Question: In my application I'm using <URL> to display information dynamically to the user. Achieving this is fine and works great.
However in my application i have these tables within <URL>.
The application now needs column filtering to enable data drill down which i have used <URL>.
<URL>
Any help would be great :)
'''
$('#tblQuotes').dataTable({
"bJQueryUI": true,
"aLengthMenu": [[10, 25, 50, 75, 100, 250, 500], [10, 25, 50, 75, 100, 250, 500]],
"bProcessing": true,
"bServerSide": true,
"sAjaxSource": '@Url.Content("~/Home/GetQuote")',
"sPaginationType": "full_numbers",
"sScrollY": 200,
"sScrollX": "100%",
"sScrollXInner": "110%",
"bScrollCollapse": true,
"fnServerData": function Data(sSource, aoData, fnCallback) {
$.ajax({
"dataType": "json",
"contentType": "application/json; charset=utf-8",
"type": "GET",
"url": sSource,
"data": aoData,
"success":
function (msg) {
fnCallback(msg);
},
"failure":
function (errMsg) {
$('#errorMessage').text(errMsg); //errorMessage with id of the div
}
});
},
//"bLengthChange": true,
"bSort": false,
"bAutoWidth": true,
"fnRowCallback": function (nRow, aData, iDisplayIndex, iDisplayIndexFull) {
if (aData[4] == "Target") {
$(nRow).addClass("row_FollowUpNotComplete");
}
},
"fnInitComplete": function () {
this.fnAdjustColumnSizing(true);
}
}).columnFilter({
"aoColumns": [
null, //Quote ID **Hidden**
{ "type": "text", bRegex:true }, //Customer
{ "type": "date-range" }, //Validity
{ "type": "text", bRegex: true }, //Quoted By
{ "type": "text", bRegex: true }, //TMF
{ "type": "date-range" }, //Date of follow up
{ "type": "date-range" }, //Log Date
{ "type": "text", bRegex: true }, //Trade
]
}).fnSetColumnVis(0, false);
$('.dataTables_filter').css({ "display": "none" }); //Disable default search filter by css due to connection with column filters in the footer
'''

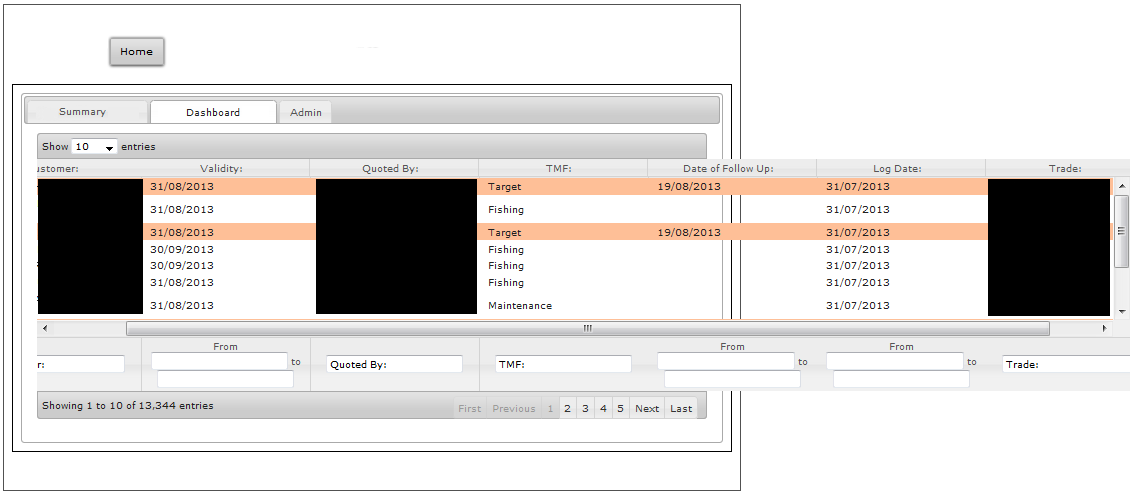
Answer: This seems a bit embarrassing but after some trial and error i found that if you comment out/remove the "sScrollXInner" property it seems to resolve this issue. I'm not sure what other cases this will help with but i guess it seems to work well in conjunction with the following to help force column size re-adjustment:
'''
//DataTables property
"fnInitComplete": function () {
this.fnAdjustColumnSizing(true);
}
'''
And:
'''
//jQuery tab initialisation
$("#tabs").tabs({
"show": function (event, ui) {
var table = $.fn.dataTable.fnTables(true);
if (table.length > 0) {
$(table).dataTable().fnAdjustColumnSizing();
}
}
});
'''